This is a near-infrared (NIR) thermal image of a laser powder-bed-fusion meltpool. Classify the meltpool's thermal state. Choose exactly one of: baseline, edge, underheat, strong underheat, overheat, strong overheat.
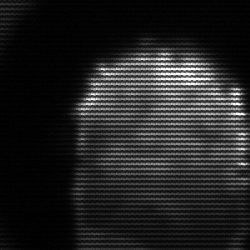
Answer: baseline